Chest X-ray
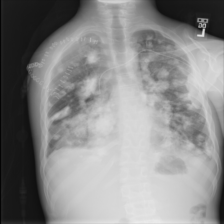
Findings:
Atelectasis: negative
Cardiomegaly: negative
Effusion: positive
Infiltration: negative
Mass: negative
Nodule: negative
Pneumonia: negative
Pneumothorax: negative
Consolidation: negative
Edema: negative
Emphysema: negative
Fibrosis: negative
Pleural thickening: negative
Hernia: negative